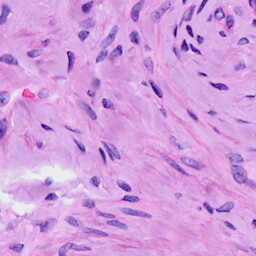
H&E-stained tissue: Cervix